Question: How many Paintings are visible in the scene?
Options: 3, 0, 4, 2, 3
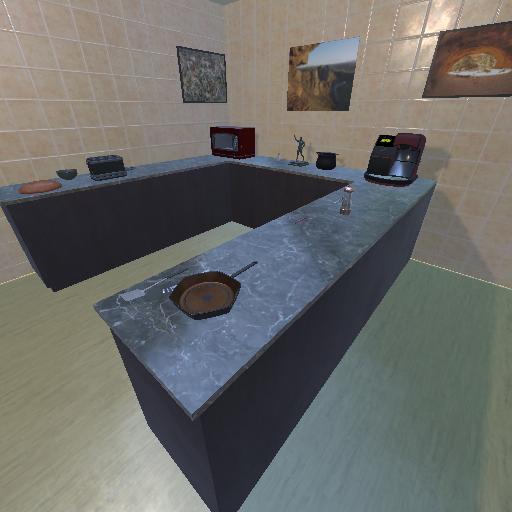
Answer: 3